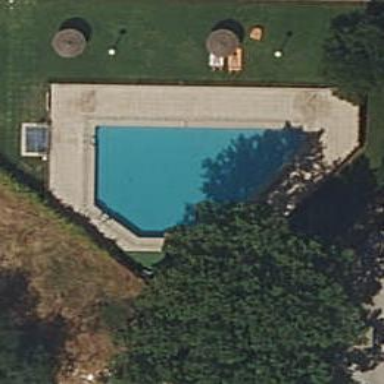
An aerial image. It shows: Swimming pool located in leisure land.